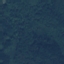
Land use / land cover class: Forest